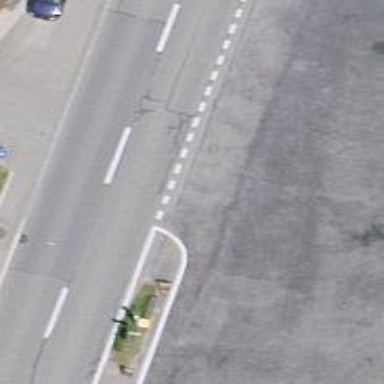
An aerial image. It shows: Bus stop with platform for public transport.